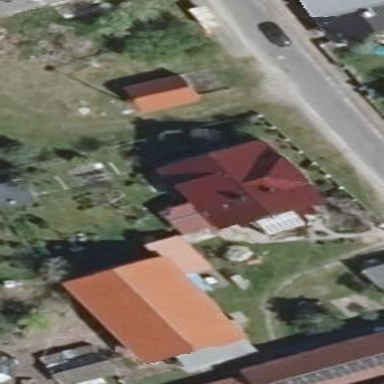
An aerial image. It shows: House with multiple parts.